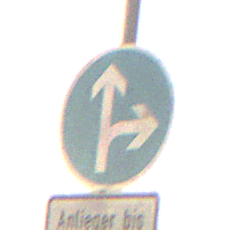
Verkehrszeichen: VorgeschriebeneFahrtrichtungGeradeausOderRechts
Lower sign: SonstigeFahrzeugePersonengruppenFrei3
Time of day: Night
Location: Outdoor (Nature)
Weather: Clear
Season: NotSpecified
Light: Natural